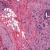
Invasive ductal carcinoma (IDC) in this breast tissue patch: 1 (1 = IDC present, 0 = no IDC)